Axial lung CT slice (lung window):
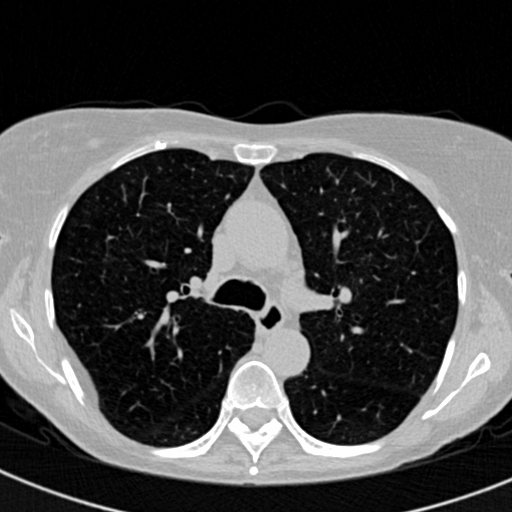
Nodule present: no